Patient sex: M
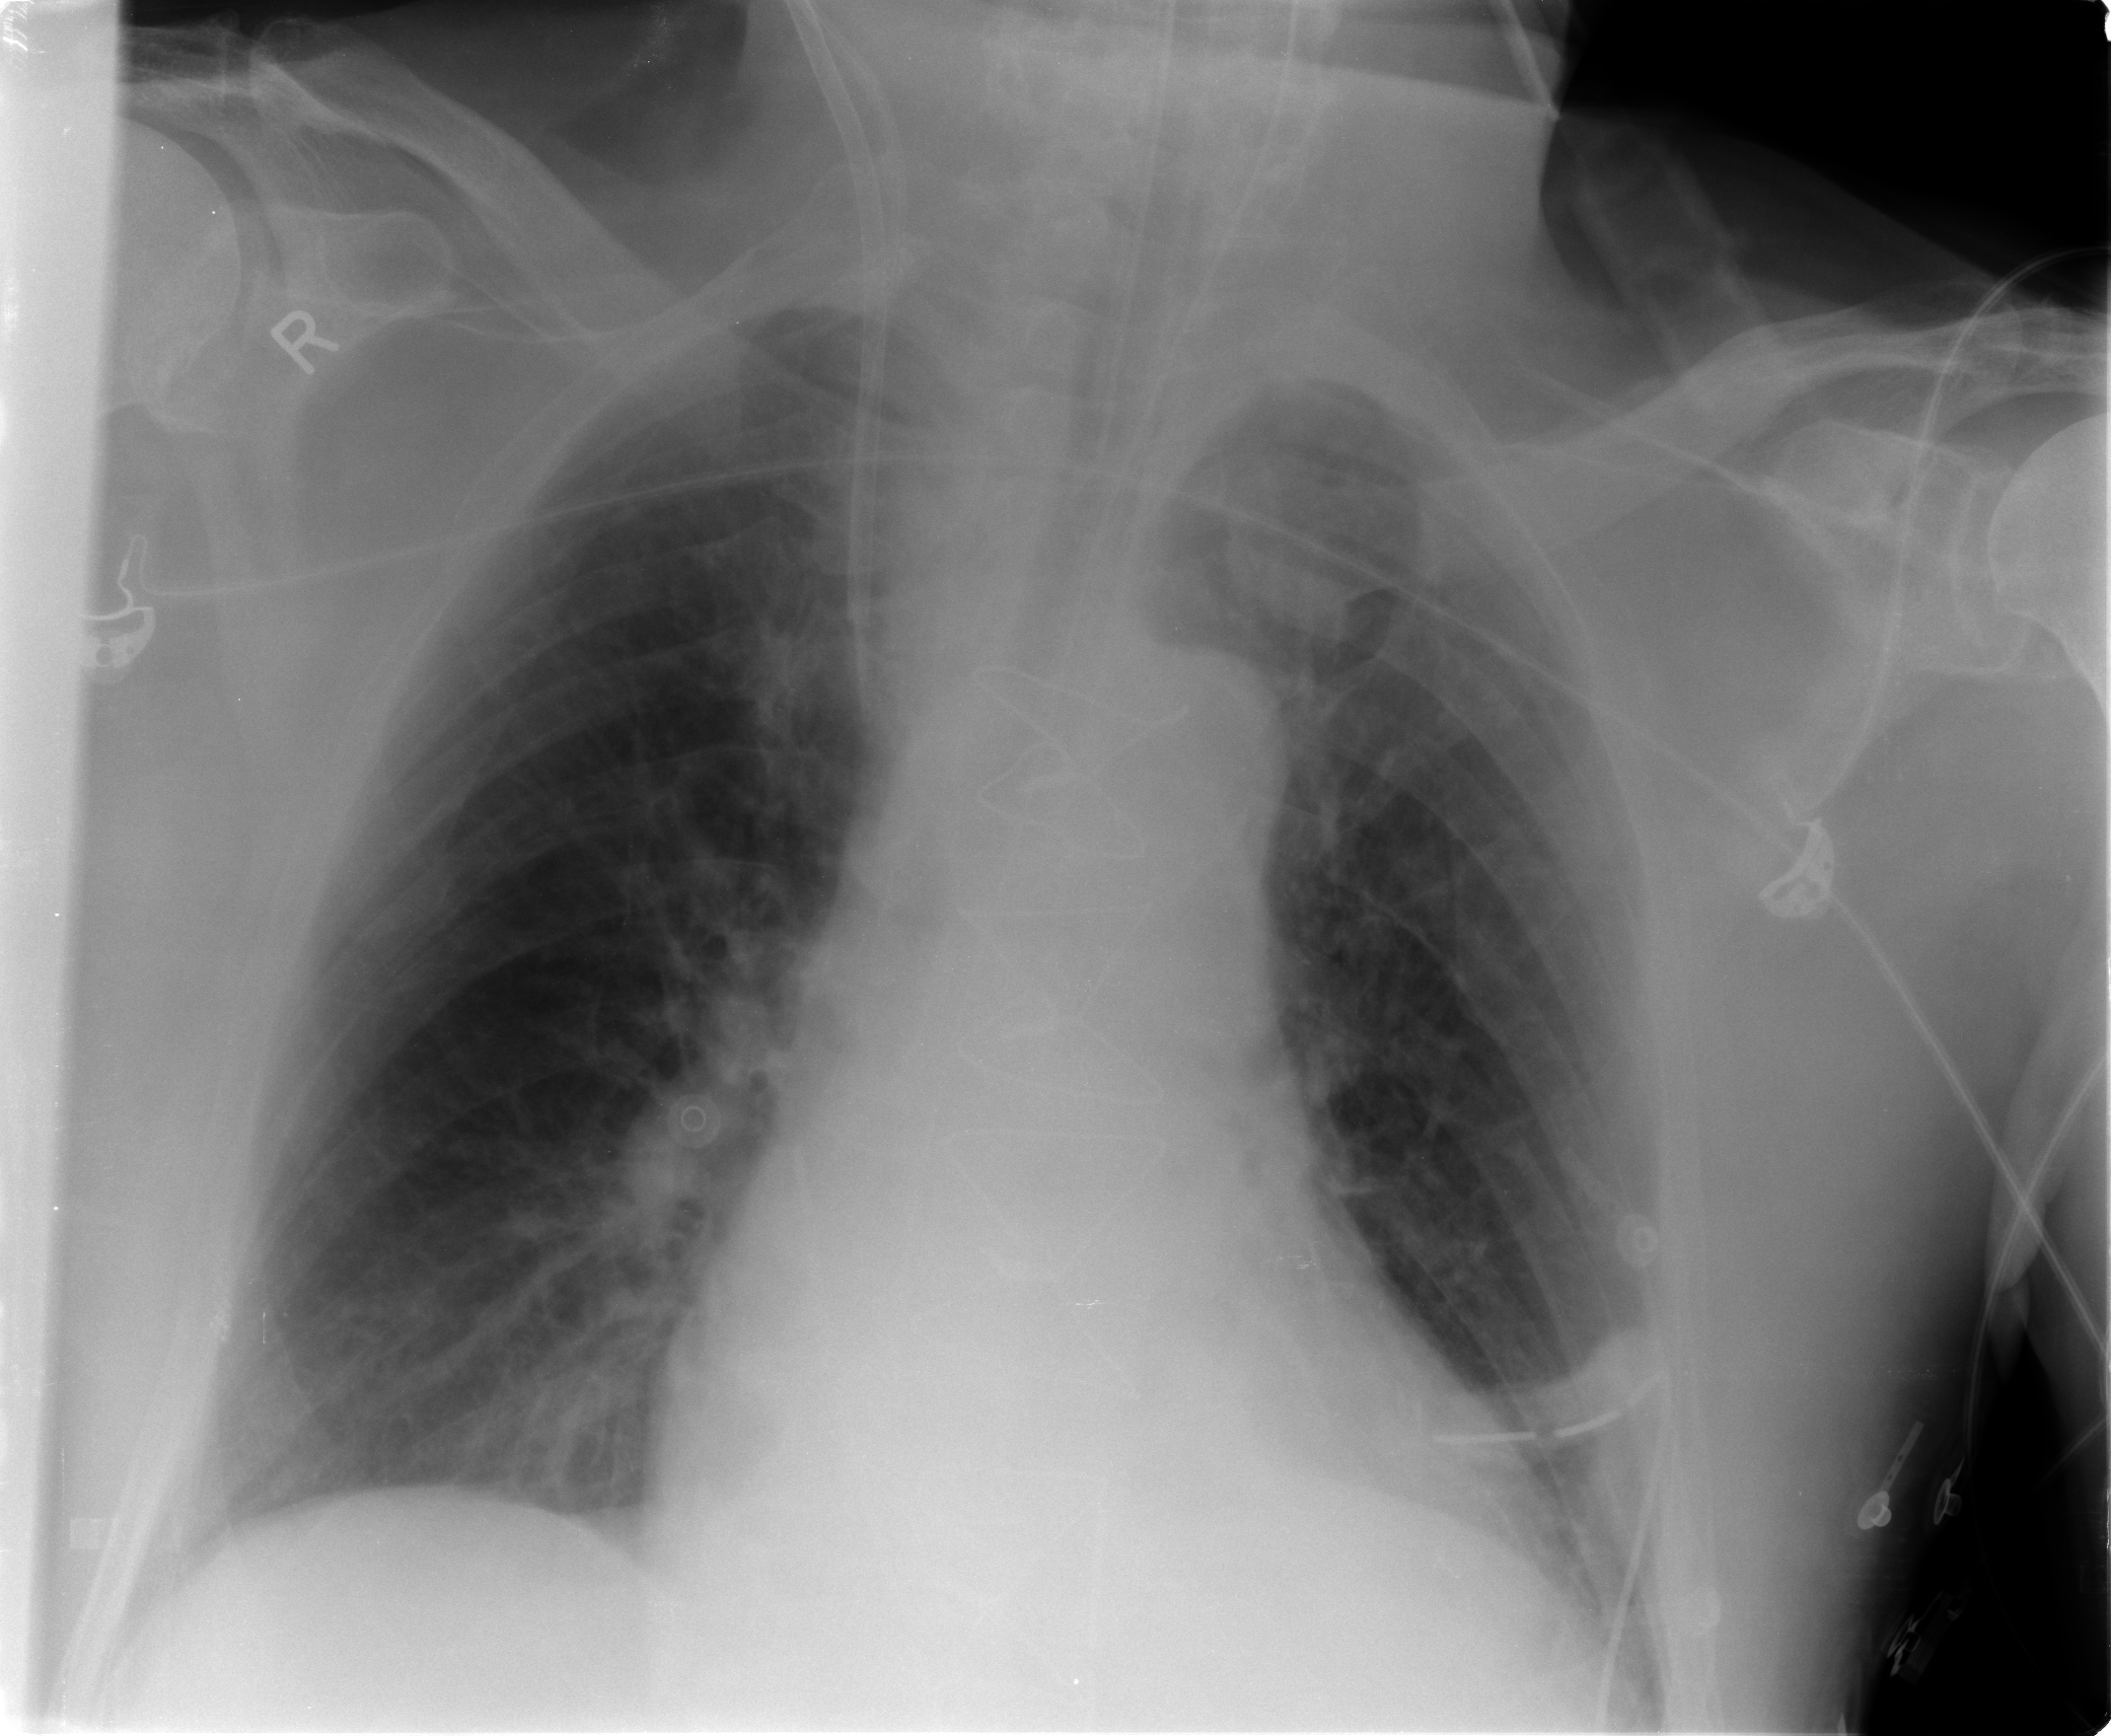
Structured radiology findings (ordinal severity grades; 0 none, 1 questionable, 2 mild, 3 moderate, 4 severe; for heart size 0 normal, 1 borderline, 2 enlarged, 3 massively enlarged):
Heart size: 2
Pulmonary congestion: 1
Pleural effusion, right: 0
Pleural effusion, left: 0
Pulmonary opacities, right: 0
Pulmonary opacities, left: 0
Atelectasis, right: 0
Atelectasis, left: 0